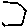
Label: hexagon